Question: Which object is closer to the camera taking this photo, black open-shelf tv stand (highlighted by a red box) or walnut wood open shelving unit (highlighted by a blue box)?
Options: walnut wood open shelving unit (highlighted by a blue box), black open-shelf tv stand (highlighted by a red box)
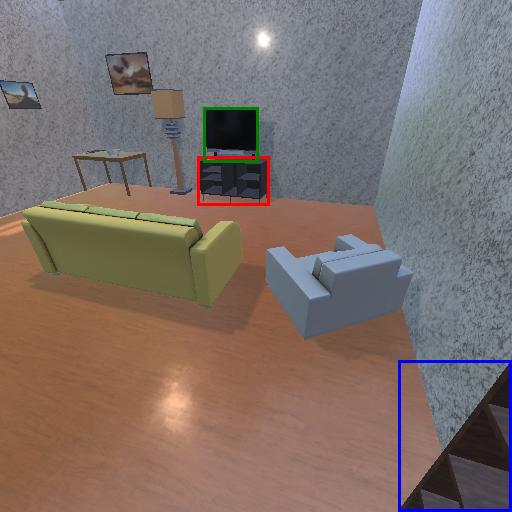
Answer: walnut wood open shelving unit (highlighted by a blue box)